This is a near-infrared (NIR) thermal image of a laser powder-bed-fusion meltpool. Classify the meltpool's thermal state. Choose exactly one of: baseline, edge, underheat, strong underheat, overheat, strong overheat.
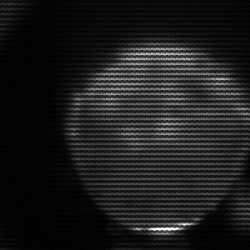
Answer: edge